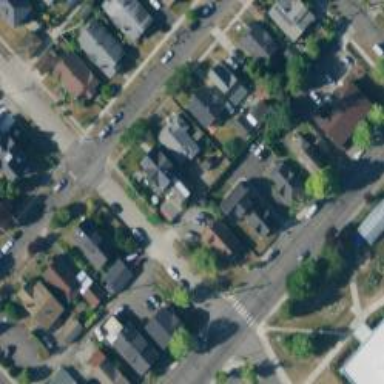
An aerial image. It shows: Neighborhood.